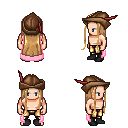
a pixel art fantasy rpg character, male body template, human, light skin, pink cape, gold greaves, light blonde extra-long hairstyle, leather cap, black shoes, four views (front, back, left, right), 2x2 character sprite sheet, small pixel art, hard edges, no anti-aliasing